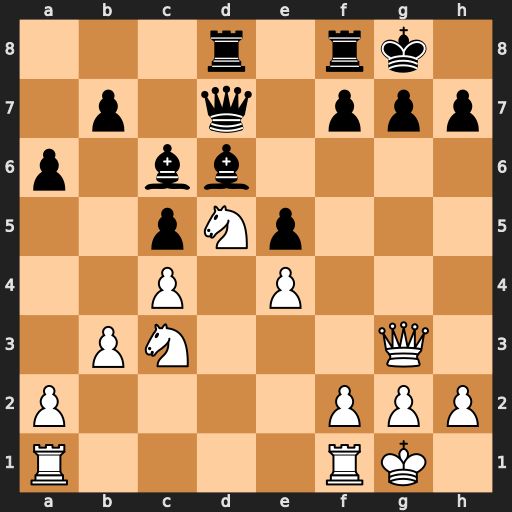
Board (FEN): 3r1rk1/1p1q1ppp/p1bb4/2pNp3/2P1P3/1PN3Q1/P4PPP/R4RK1
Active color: w
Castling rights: -
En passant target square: -
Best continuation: Nf6+ Kh8 Nxd7